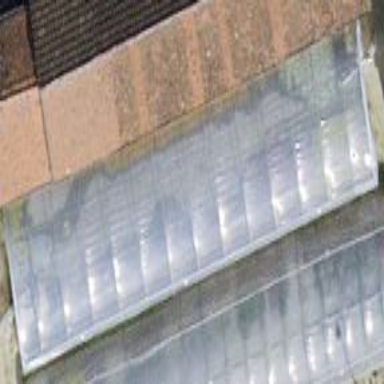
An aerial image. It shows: Area dedicated to greenhouse horticulture.